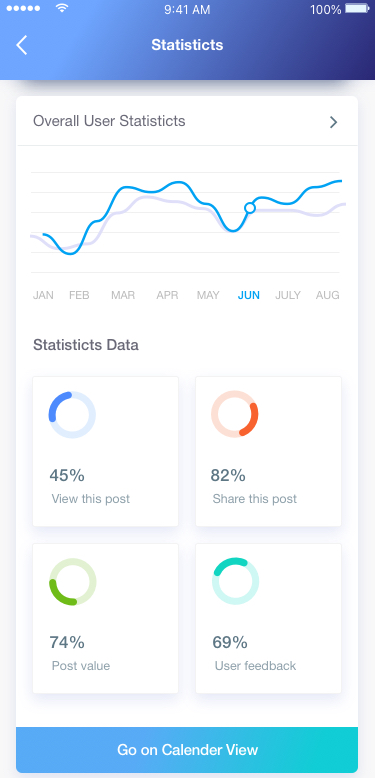
Text in this UI design:
Statisticts
Go on Calender View
JAN     FEB       MAR       APR      MAY      JUN     JULY     AUG
Overall User Statisticts
45%
View this post
82%
Share this post
74%
Post value
69%
User feedback
Statisticts Data